Question: How can we draw a background pattern (to be set to ) programmatically like the following?

It has alternating colored squares like 20 x 20 pixels. I can do it with REAL Stupid and MS Visual Basic. I have never done it with iOS. If I run a search, one clue that I get is . I used the following REAL Stupid code a few years ago. It works regardless of the dimensions of the canvas (equivalent to UIImageView).
'''
Dim i,j As Integer
For j=0 To Ceil(CanvasX.Height/20)
For i=0 To Ceil(CanvasX.Width/20)
If i Mod 2=0 And j Mod 2=0 Then
If CField1.text="1" Then
g.ForeColor=&cCC9900
Elseif CField1.text="2" Then
g.ForeColor=&c000000
Else
g.ForeColor=&cCCCCCC
End if
Elseif i Mod 2>0 And j Mod 2>0 Then
If CField1.text="1" Then
g.ForeColor=&cCC9900
Else
g.ForeColor=&cCCCCCC
End if
Else
If CField1.text="1" Then
g.ForeColor=&cE6E6E6
Else
g.ForeColor=&cFFFFFF
End if
End if
g.FillRect i*20,j*20,20,20
Next i
Next j
'''
Thank you for your help.
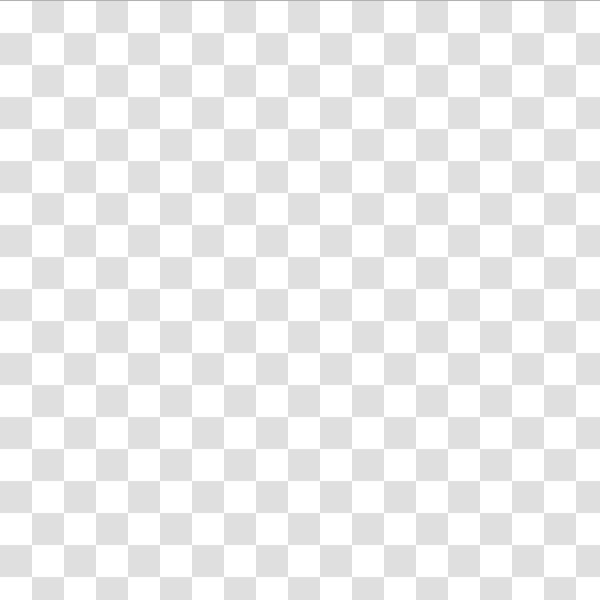
Answer: Approach #1: take this image:

Then set a background color by specifying a pattern image:
'''
UIImage *bgImage = [UIImage imageNamed:@"squares"];
UIColor *bgColor = [UIColor colorWithPatternImage:bgImage];
someView.backgroundColor = bgColor;
'''
Approach #2: use Quartz. Subclass 'UIView', then implement the following method:
'''
- (void)drawRect:(CGRect)rect
{
[super drawRect:rect];
CGContextRef ctx = UIGraphicsGetCurrentContext();
NSLog(@"%@", ctx);
CGFloat ws = self.frame.size.width;
CGFloat hs = self.frame.size.height;
const int side = 10;
int nx = ws / side;
int ny = hs / side;
CGRect rects[nx / 2];
for (int i = 0; i < ny; i++) {
for (int j = 0; j < nx; j += 2) {
rects[j / 2] = CGRectMake(j * side, i * side, side, side);
}
const static CGFloat w[4] = { 1.0, 1.0, 1.0, 1.0 };
const static CGFloat g[4] = { .75, .75, .75, .75 };
if (i % 2) {
CGContextSetFillColor(ctx, g);
} else {
CGContextSetFillColor(ctx, w);
}
CGContextFillRects(ctx, rects, nx / 2);
for (int j = 1; j < nx; j += 2) {
rects[j / 2] = CGRectMake(j * side, i * side, side, side);
}
if (i % 2) {
CGContextSetFillColor(ctx, w);
} else {
CGContextSetFillColor(ctx, g);
}
CGContextFillRects(ctx, rects, nx / 2);
}
}
'''